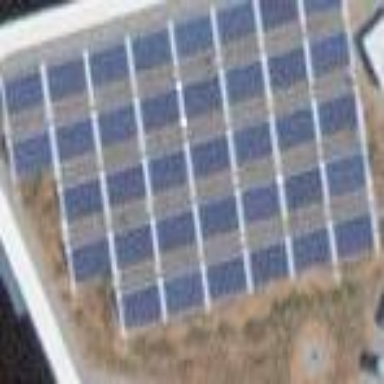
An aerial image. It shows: Solar power generator.